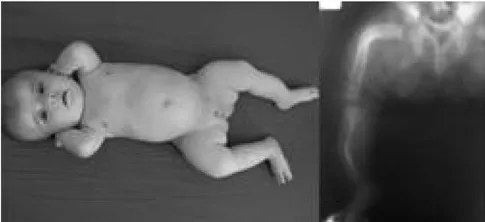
Antero-posterior bowing of both tibiae and fibulae with lateral bowing of the femurs.
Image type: radiology (x_ray)